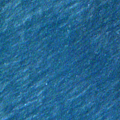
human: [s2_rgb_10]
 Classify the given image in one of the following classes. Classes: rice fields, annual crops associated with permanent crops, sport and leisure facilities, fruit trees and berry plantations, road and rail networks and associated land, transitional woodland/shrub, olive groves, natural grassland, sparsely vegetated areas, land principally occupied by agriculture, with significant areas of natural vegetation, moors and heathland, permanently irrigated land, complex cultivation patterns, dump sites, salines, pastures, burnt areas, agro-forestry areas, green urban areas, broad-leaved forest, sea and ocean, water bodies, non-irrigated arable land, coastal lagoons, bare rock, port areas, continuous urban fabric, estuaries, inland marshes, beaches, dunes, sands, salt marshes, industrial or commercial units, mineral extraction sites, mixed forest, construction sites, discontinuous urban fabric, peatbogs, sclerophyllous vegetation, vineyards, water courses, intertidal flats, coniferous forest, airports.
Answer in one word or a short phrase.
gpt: sea and ocean